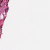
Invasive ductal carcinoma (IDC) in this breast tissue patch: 0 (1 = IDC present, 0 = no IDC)